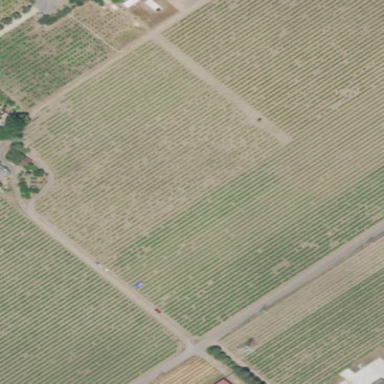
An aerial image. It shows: Vineyard growing grapes.